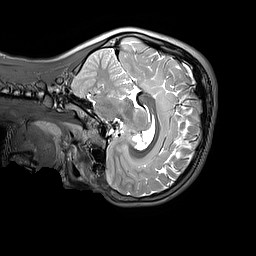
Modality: T2w
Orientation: sagittal
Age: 11
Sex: male
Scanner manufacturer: siemens
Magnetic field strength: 3 T
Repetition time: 3.2 s
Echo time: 0.408 s